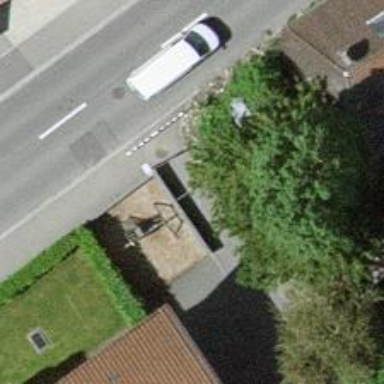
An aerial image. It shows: Cycle barrier.